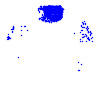
Particle: electron